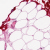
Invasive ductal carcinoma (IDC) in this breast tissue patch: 0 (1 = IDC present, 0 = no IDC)